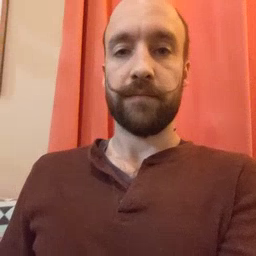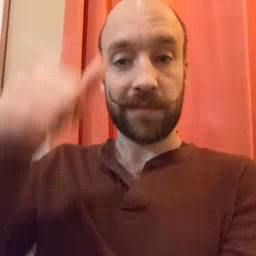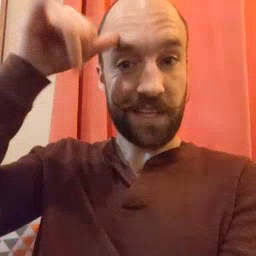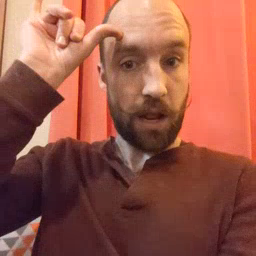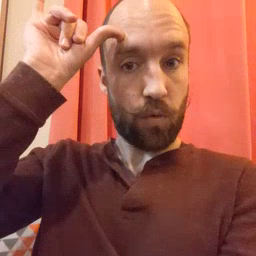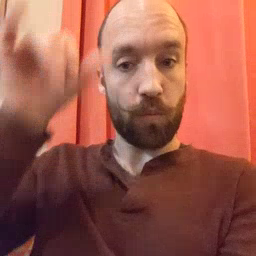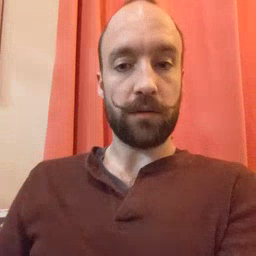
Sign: cow